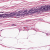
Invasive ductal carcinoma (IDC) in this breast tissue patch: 0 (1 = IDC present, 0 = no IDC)